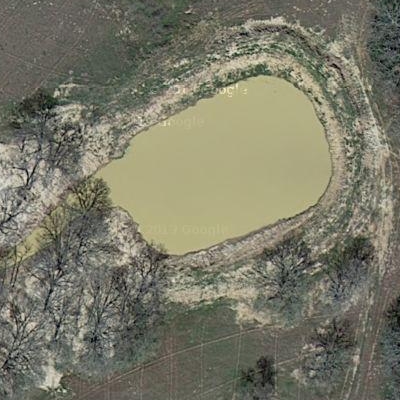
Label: RiverLake